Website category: phone
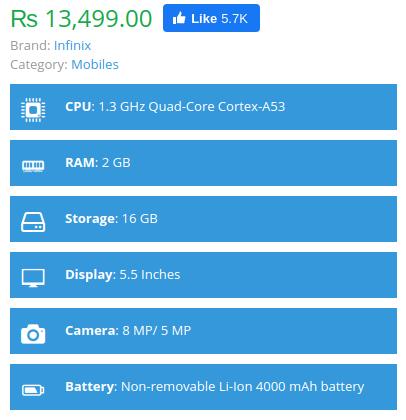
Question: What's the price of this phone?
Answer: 13,499.00

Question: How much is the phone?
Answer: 13,499.00

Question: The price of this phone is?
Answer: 13,499.00

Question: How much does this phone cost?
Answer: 13,499.00

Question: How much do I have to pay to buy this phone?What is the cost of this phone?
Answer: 13,499.00

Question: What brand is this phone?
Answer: Infinix

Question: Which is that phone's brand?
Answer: Infinix

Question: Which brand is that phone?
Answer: Infinix

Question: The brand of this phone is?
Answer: Infinix

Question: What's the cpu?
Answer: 1.3 GHz Quad-Core Cortex-A53

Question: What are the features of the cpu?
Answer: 1.3 GHz Quad-Core Cortex-A53

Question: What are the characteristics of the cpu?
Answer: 1.3 GHz Quad-Core Cortex-A53

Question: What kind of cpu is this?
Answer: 1.3 GHz Quad-Core Cortex-A53

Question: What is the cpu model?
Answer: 1.3 GHz Quad-Core Cortex-A53

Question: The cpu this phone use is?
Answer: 1.3 GHz Quad-Core Cortex-A53

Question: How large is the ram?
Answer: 2 GB

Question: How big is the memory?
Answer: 2 GB

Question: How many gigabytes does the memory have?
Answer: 2 GB

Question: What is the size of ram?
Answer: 2 GB

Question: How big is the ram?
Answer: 2 GB

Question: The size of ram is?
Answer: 2 GB

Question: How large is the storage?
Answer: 16 GB

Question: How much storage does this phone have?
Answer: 16 GB

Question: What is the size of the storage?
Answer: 16 GB

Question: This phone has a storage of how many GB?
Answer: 16 GB

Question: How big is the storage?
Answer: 16 GB

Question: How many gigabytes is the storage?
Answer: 16 GB

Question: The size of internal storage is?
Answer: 16 GB

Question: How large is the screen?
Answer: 5.5 Inches

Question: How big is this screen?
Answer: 5.5 Inches

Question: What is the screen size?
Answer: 5.5 Inches

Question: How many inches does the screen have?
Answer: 5.5 Inches

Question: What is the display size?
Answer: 5.5 Inches

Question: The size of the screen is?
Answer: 5.5 Inches

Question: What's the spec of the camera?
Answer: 8 MP/ 5 MP

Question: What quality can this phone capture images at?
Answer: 8 MP/ 5 MP

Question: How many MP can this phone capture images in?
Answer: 8 MP/ 5 MP

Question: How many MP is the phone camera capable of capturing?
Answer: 8 MP/ 5 MP

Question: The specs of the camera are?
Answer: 8 MP/ 5 MP

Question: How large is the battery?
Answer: Non-removable Li-Ion 4000 mAh battery

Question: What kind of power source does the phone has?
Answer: Non-removable Li-Ion 4000 mAh battery

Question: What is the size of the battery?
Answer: Non-removable Li-Ion 4000 mAh battery

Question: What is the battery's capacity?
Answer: Non-removable Li-Ion 4000 mAh battery

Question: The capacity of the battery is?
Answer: Non-removable Li-Ion 4000 mAh battery